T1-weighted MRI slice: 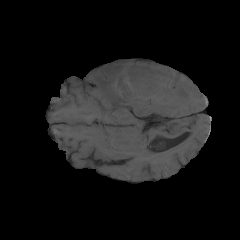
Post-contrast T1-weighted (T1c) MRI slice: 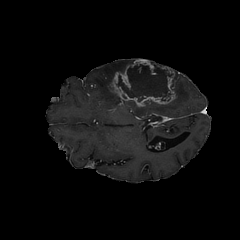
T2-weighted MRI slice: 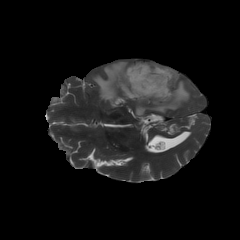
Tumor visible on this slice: yes